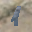
Label: 1